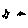
Label: star